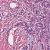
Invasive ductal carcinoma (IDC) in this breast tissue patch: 0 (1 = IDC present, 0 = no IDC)